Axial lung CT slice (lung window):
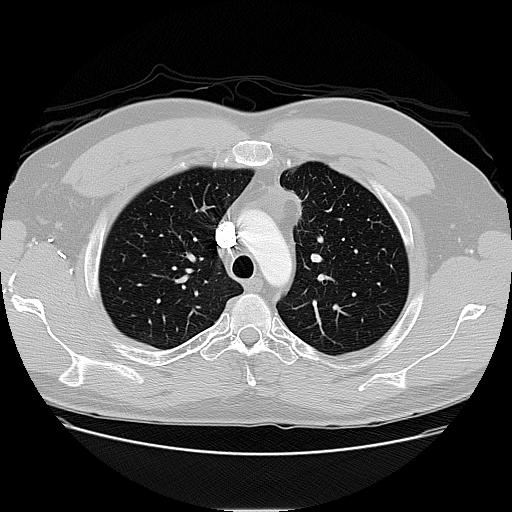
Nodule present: no